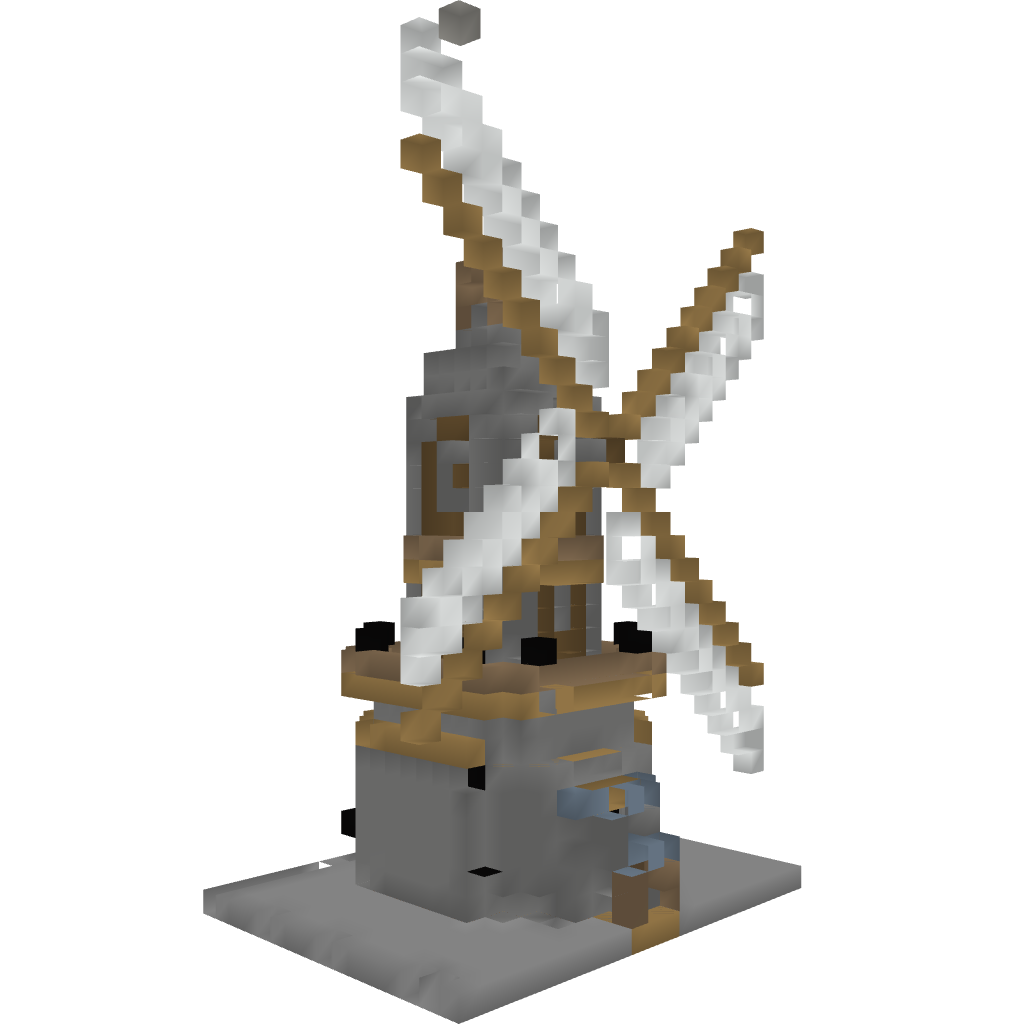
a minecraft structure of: Windmill 1